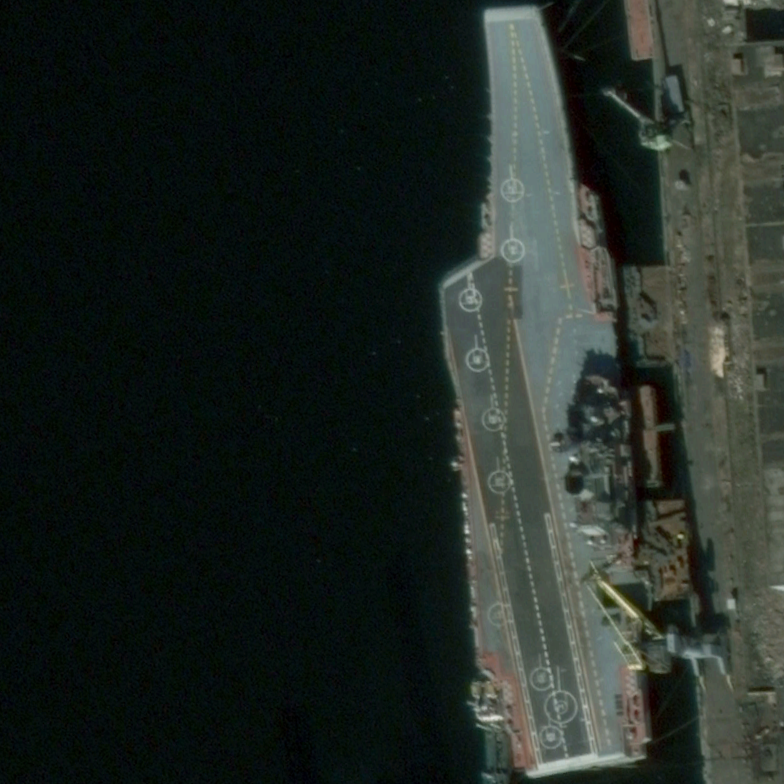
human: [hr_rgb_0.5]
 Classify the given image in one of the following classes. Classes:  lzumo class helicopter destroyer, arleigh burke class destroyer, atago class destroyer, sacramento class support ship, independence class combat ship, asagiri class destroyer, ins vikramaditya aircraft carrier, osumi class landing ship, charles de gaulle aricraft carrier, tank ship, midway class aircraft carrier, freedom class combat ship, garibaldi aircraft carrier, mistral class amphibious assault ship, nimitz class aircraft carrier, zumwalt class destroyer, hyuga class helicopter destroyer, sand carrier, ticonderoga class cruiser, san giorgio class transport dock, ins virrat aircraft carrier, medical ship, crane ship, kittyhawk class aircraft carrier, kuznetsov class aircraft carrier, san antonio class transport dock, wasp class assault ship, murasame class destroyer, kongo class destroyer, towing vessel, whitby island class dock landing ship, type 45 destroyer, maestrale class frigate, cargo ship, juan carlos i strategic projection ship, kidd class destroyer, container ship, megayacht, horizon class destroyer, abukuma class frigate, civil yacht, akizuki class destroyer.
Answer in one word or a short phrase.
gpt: Kuznetsov class aircraft carrier